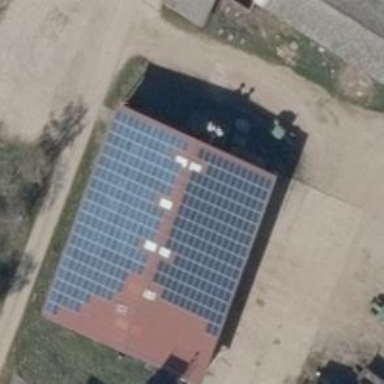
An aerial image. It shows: Solar power generator using photovoltaic method with solar photovoltaic panel types.